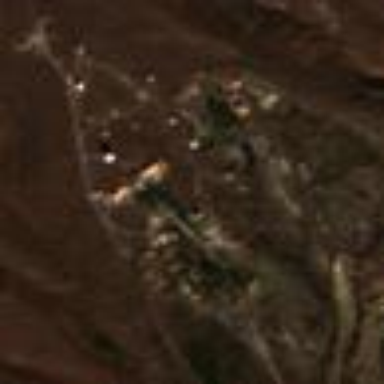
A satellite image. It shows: Observatory site.